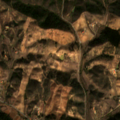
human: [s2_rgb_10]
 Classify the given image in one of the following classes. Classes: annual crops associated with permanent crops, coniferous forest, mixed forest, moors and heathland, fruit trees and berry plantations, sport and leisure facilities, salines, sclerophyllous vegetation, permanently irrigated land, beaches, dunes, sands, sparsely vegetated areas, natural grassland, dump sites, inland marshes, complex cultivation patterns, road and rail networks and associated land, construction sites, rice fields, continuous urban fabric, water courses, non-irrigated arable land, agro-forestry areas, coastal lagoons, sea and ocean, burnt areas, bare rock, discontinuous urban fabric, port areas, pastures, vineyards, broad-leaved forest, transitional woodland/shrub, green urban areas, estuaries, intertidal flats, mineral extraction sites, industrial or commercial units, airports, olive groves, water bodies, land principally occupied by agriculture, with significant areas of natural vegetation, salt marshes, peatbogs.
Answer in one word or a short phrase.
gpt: non-irrigated arable land, complex cultivation patterns, land principally occupied by agriculture, with significant areas of natural vegetation, sclerophyllous vegetation, transitional woodland/shrub